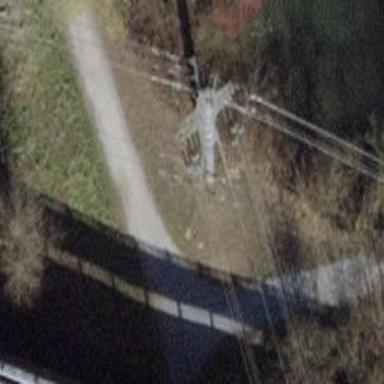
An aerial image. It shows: Power line is depicted.